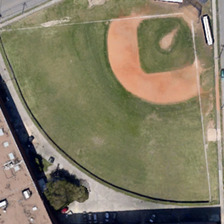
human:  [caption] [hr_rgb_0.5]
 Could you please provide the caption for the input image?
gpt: the baseball field is in the corner of two crossed roads as well as the corner of a dihedral building .

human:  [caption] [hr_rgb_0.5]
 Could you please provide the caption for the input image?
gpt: the baseball field is in the corner of the coressed haighway .

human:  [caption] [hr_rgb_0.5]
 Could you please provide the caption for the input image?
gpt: there is a fan shaped baseball field near a building looking like a boomerang .

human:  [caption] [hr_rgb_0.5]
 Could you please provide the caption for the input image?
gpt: a building with a tree is near a baseball field .

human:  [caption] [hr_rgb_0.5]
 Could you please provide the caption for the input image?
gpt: this fan shaped baseballfield is surrounded by roads and a building .